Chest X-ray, PA view. Patient: 56 years old, sex F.
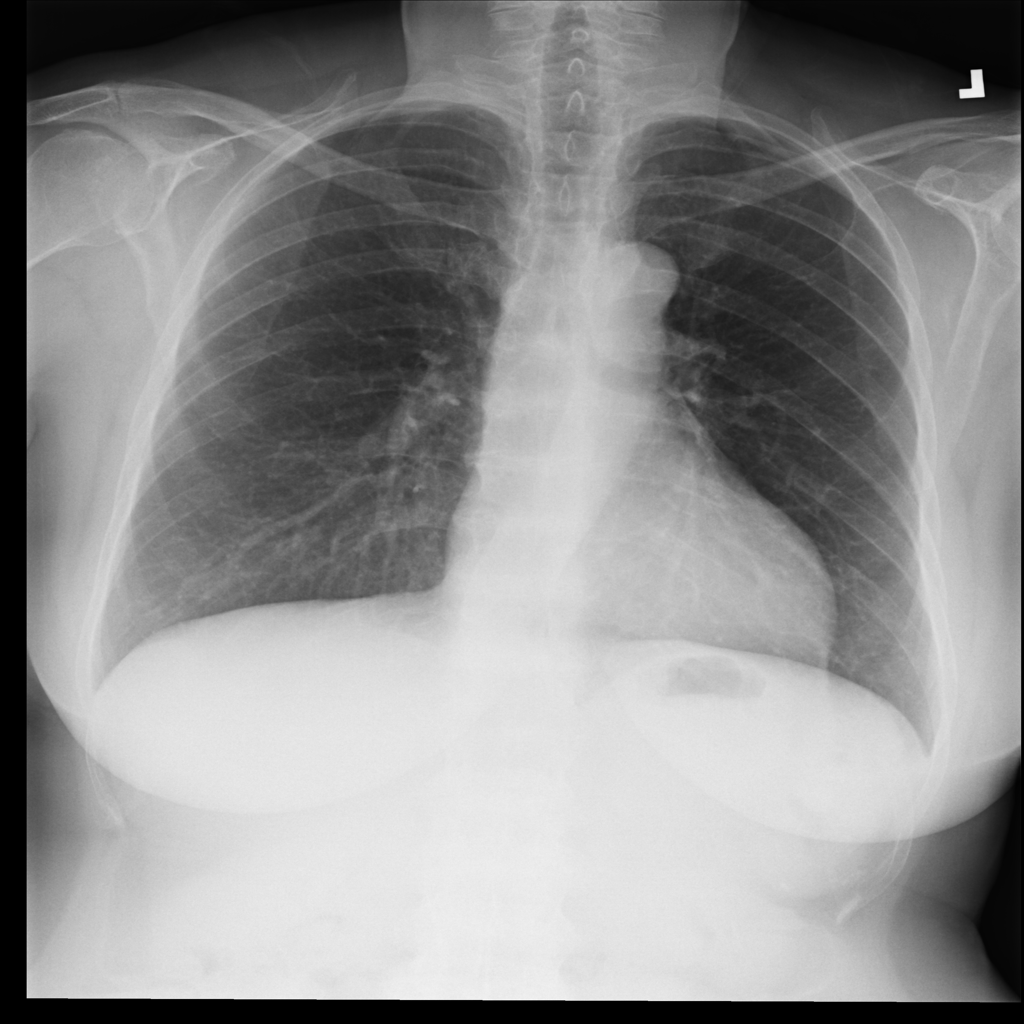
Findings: No Finding